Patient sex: F
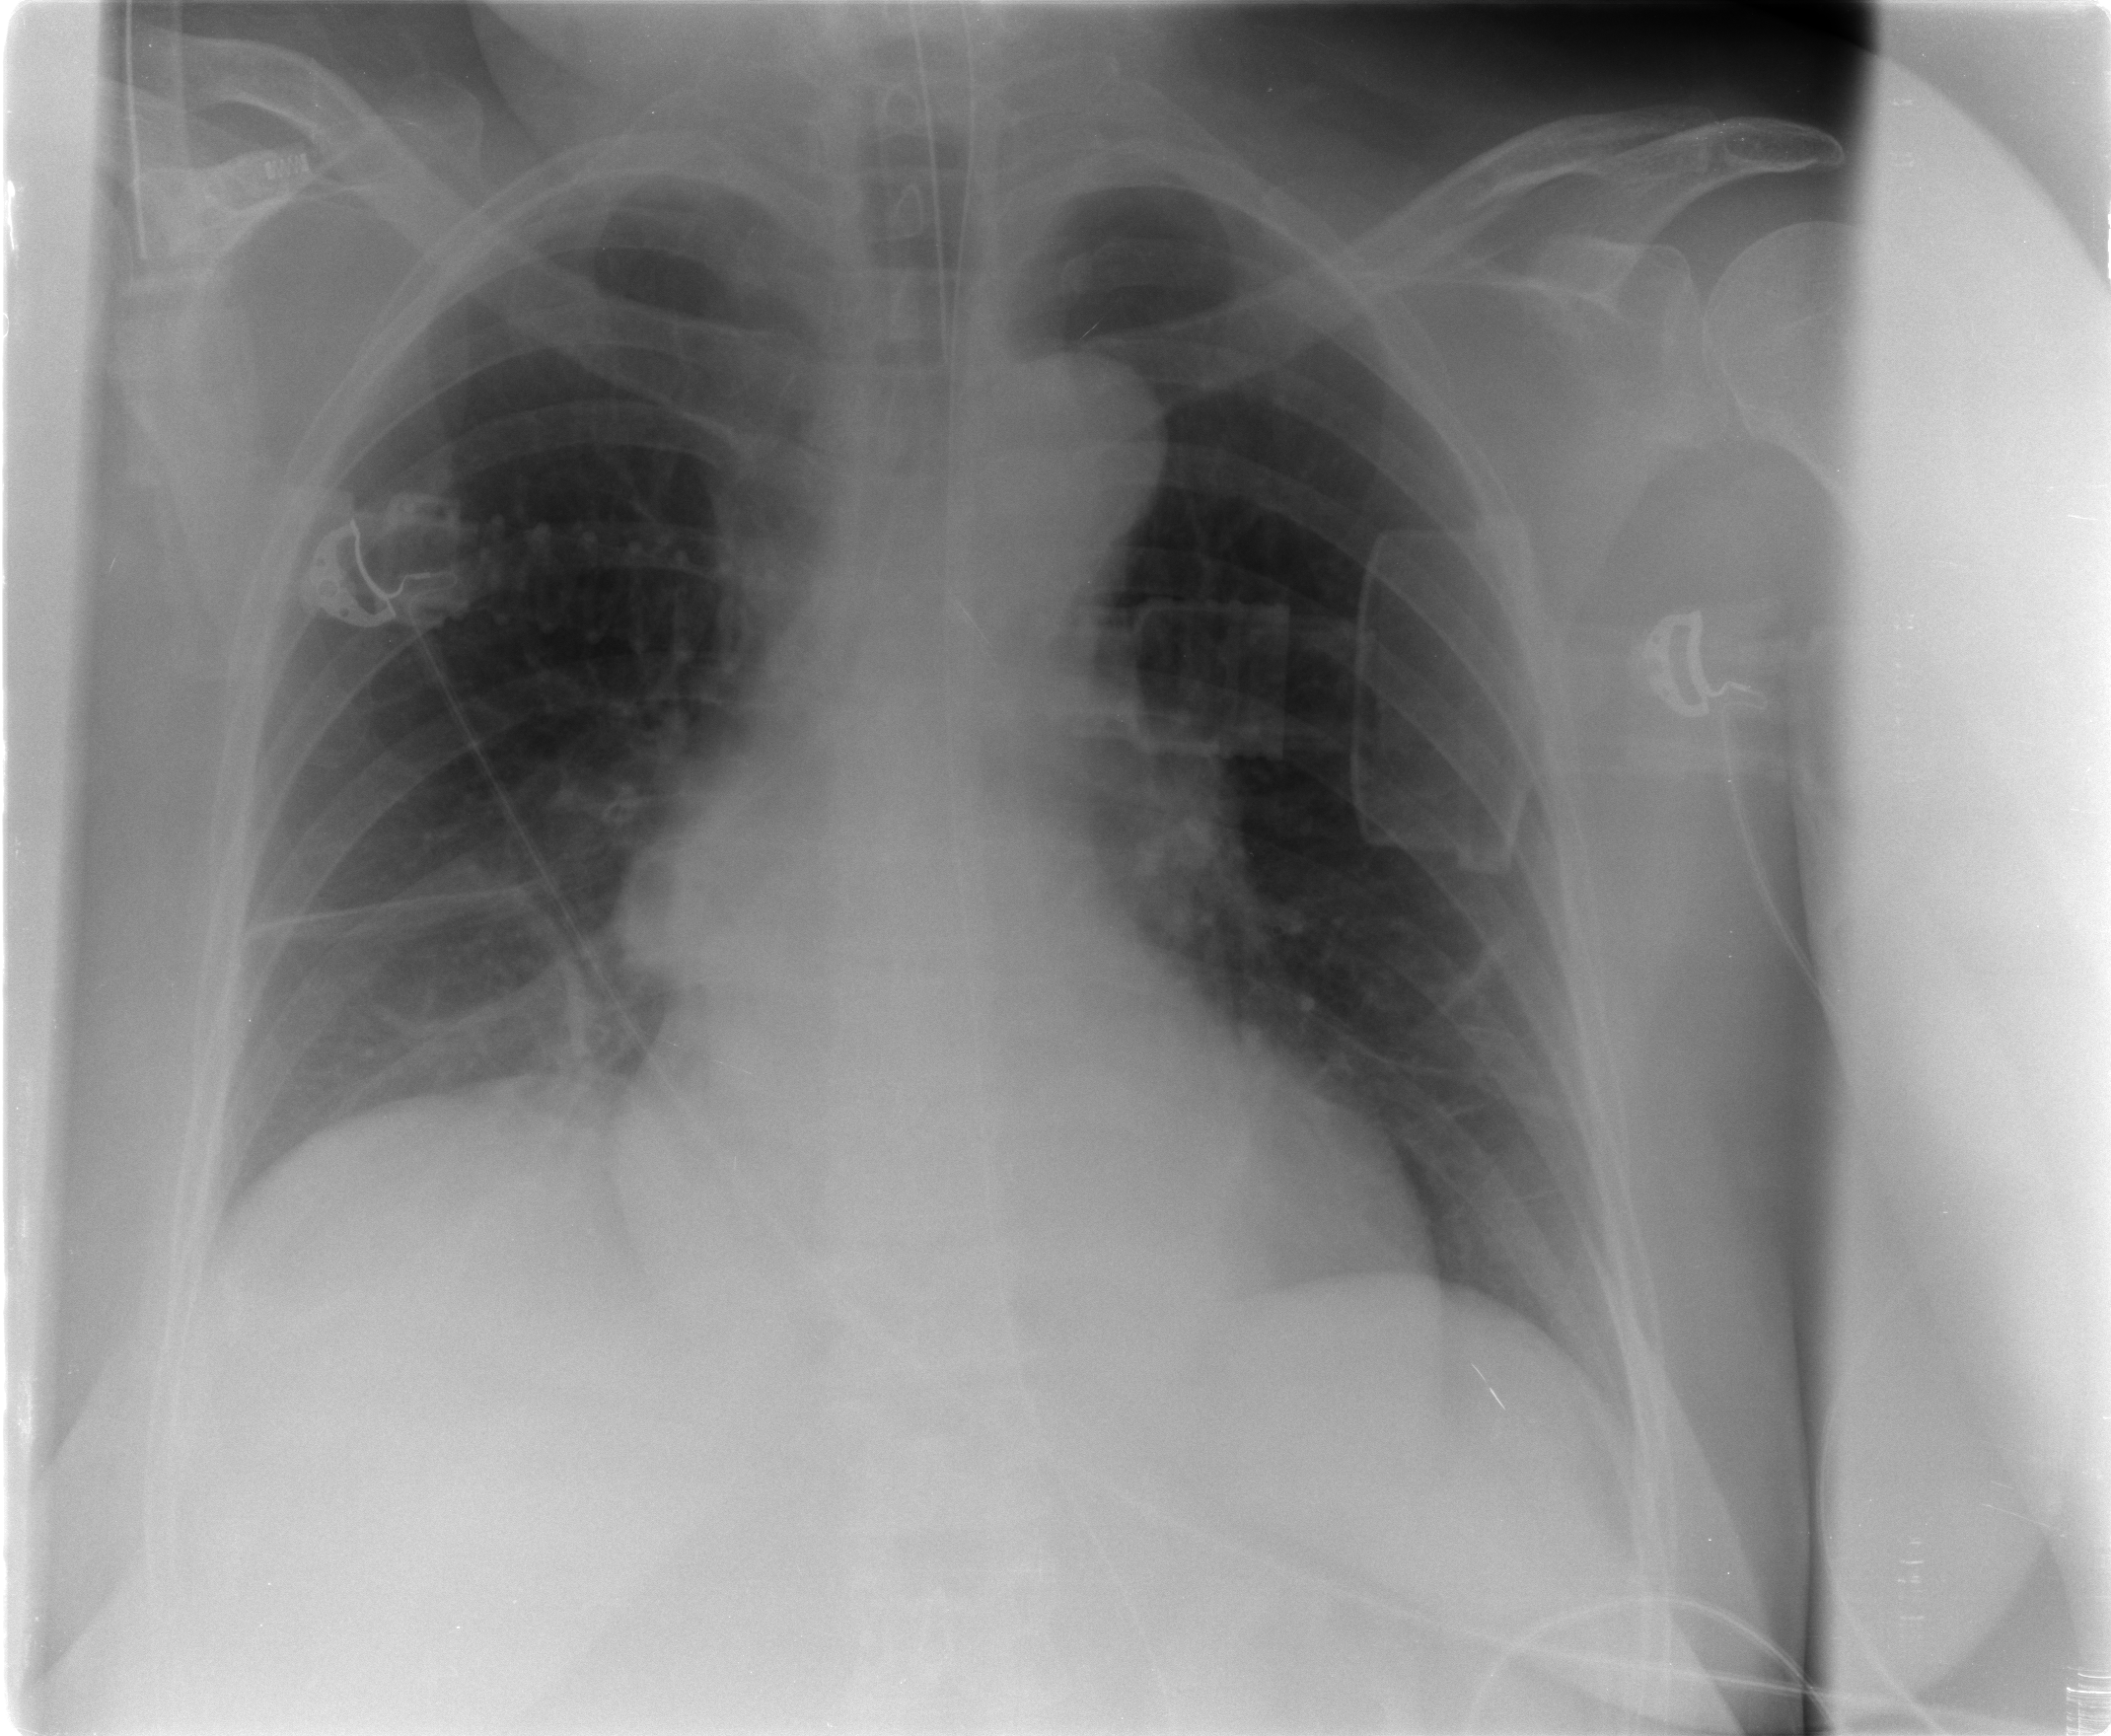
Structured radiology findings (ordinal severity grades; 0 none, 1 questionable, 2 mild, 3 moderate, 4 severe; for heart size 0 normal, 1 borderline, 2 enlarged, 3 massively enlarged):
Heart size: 0
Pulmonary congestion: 0
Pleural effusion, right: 0
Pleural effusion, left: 0
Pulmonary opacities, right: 0
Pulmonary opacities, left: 0
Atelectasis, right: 2
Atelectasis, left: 1